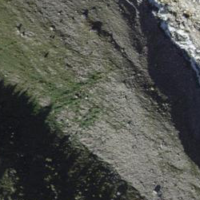
EUNIS habitat code: 48
Species observed at this site:
Falco tinnunculus
Erebia euryale